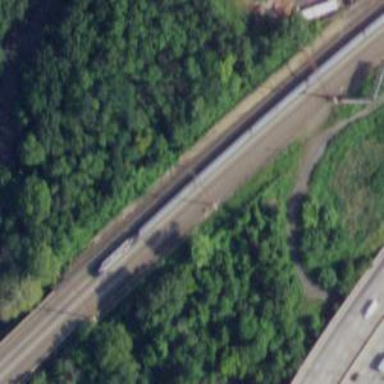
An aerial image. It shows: Railway with electrified contact lines.